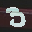
Label: 3